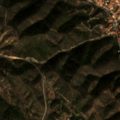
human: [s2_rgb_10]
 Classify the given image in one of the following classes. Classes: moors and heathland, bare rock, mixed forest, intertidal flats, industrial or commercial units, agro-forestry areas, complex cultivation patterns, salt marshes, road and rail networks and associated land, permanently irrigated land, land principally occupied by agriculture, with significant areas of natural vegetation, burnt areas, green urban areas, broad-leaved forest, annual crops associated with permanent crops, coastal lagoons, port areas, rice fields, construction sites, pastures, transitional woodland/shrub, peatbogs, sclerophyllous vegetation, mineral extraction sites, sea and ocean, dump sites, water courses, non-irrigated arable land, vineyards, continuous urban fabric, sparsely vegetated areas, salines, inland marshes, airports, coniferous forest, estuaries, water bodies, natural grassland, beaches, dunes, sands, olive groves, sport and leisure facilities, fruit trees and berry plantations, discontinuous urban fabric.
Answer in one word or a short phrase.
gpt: complex cultivation patterns, broad-leaved forest, transitional woodland/shrub